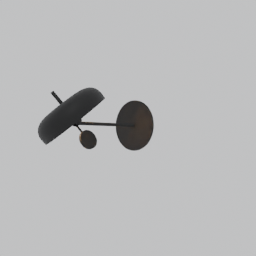
Label: lighting